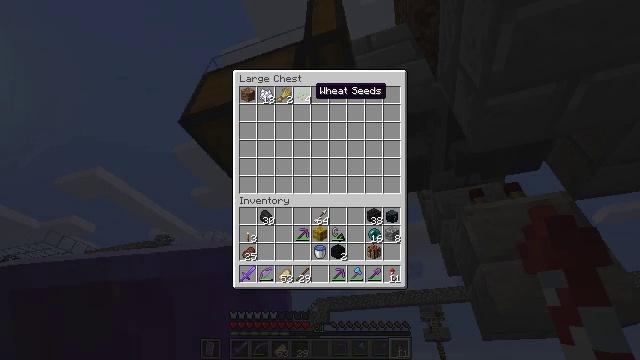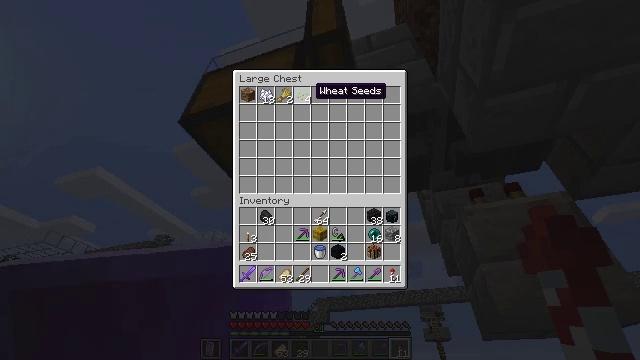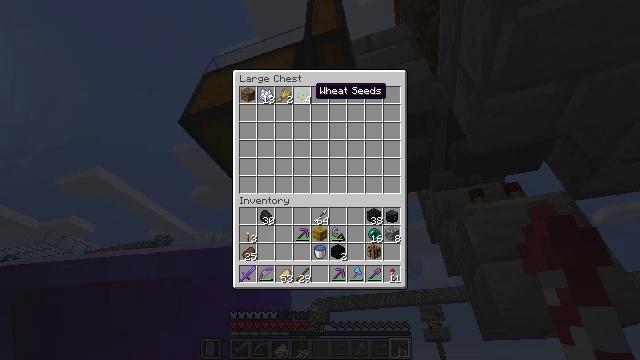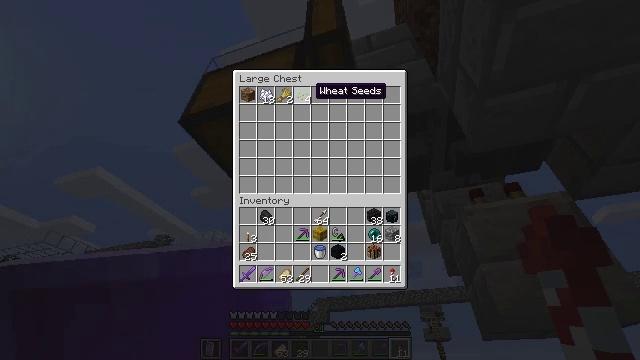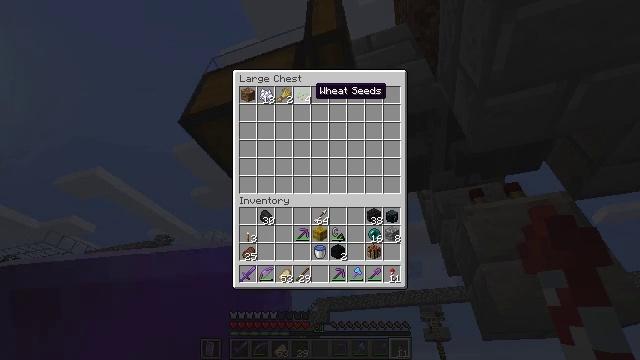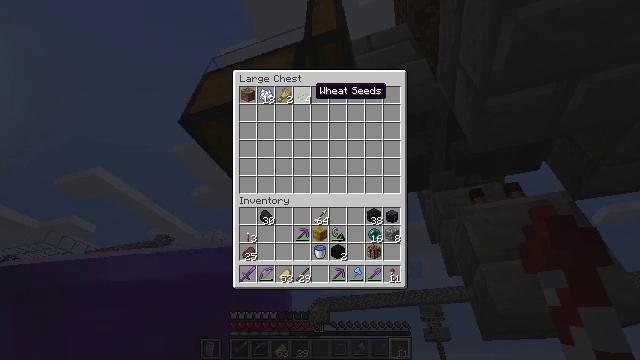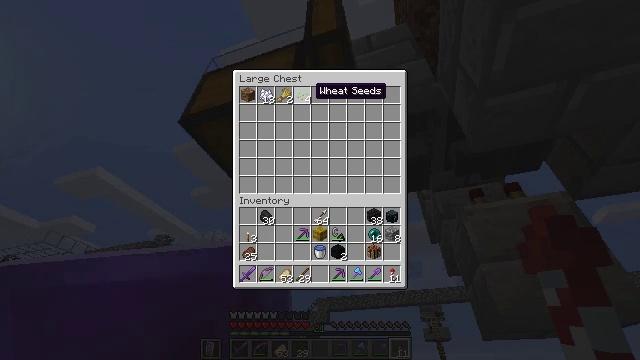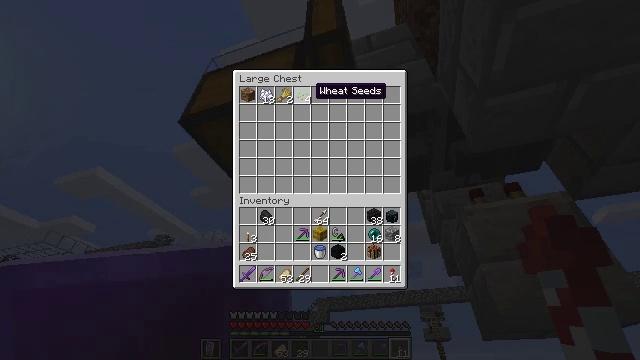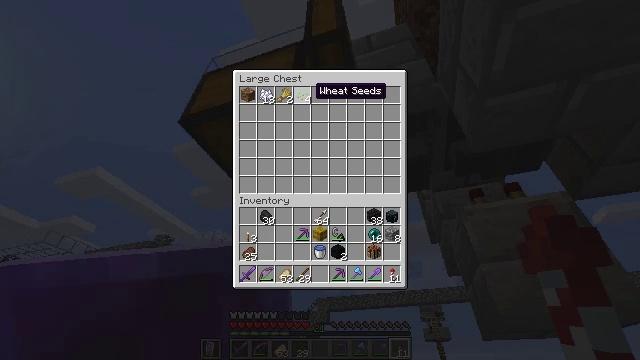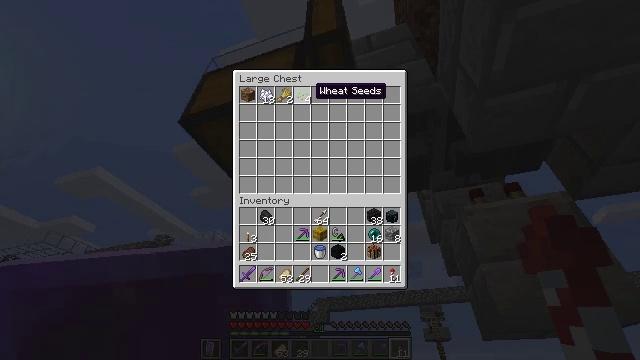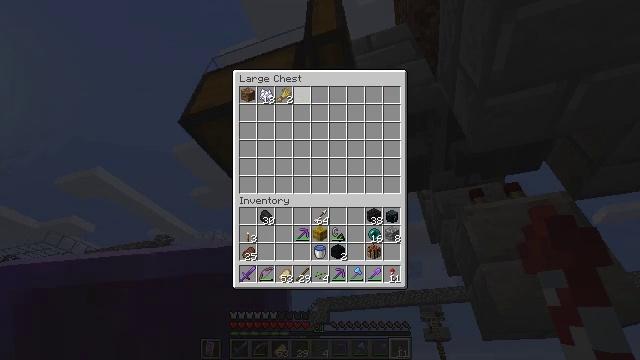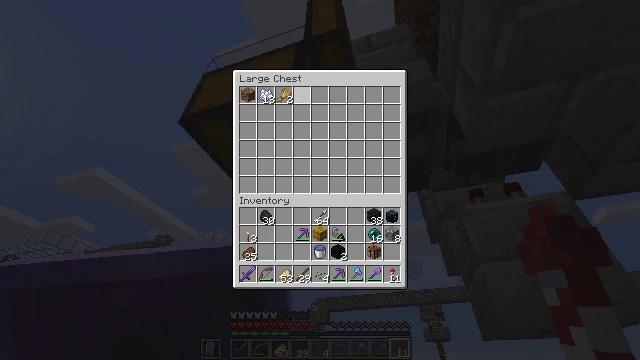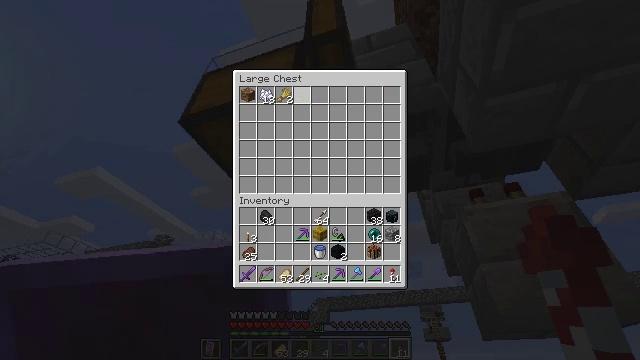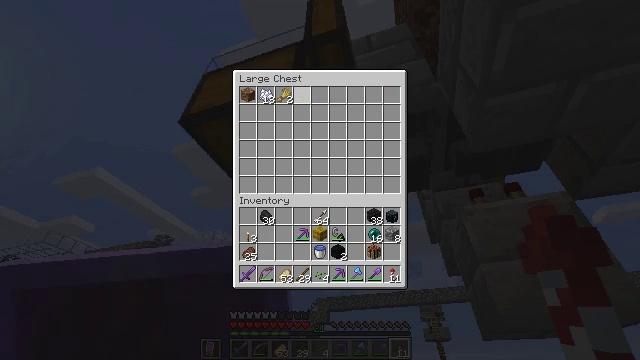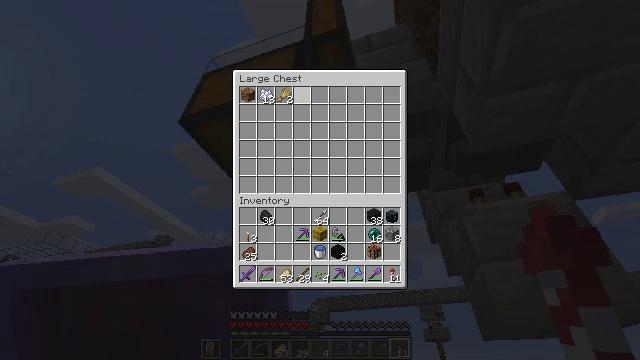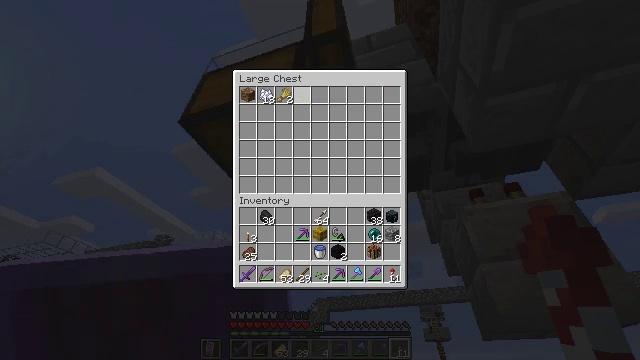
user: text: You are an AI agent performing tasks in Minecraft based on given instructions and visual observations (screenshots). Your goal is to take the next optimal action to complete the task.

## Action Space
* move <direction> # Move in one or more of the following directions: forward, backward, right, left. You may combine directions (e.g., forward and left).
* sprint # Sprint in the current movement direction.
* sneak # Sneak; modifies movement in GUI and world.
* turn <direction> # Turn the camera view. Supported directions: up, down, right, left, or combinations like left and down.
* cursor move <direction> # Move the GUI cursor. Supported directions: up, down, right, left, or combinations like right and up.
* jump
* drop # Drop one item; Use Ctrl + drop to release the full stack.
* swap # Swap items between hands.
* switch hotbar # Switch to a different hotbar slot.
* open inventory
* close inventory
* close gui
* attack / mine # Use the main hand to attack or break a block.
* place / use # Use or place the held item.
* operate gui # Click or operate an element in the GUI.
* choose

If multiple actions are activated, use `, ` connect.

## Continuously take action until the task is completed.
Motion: motion action
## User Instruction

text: Remove wheat seeds from the inventory.
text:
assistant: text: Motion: no_op
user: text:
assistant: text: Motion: no_op
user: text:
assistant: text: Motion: no_op
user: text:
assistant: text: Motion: no_op
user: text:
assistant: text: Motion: no_op
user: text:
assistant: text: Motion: sneak
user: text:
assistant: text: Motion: sneak
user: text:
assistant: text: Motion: sneak
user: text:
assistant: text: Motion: sneak
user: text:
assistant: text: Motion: sneak, attack / mine
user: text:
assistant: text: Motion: sneak, attack / mine
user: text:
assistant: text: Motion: sneak, attack / mine
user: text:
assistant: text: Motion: sneak
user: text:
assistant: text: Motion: sneak
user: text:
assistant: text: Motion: sneak
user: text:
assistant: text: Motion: sneak
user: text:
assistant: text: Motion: sneak
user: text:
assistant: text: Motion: no_op
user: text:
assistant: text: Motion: no_op
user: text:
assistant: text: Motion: no_op
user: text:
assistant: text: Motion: no_op
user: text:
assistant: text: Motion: no_op
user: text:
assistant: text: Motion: no_op
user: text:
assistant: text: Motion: no_op
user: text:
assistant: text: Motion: no_op
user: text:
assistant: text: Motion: no_op
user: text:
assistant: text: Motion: no_op
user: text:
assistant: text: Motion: no_op
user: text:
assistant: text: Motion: turn right
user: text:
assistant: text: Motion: turn right